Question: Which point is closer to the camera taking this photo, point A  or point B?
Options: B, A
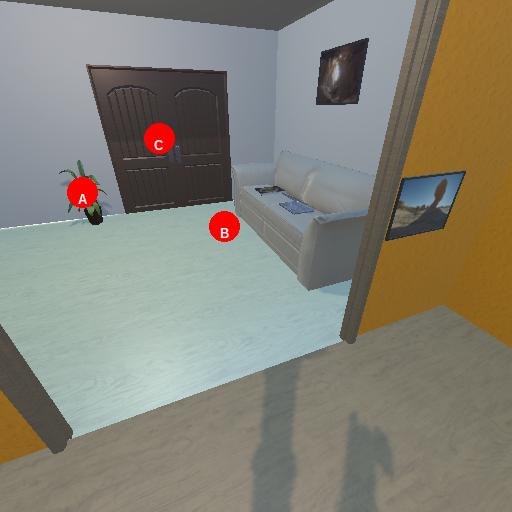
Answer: B